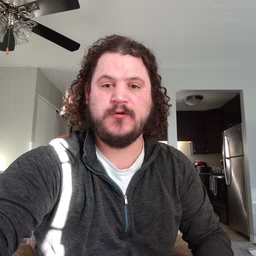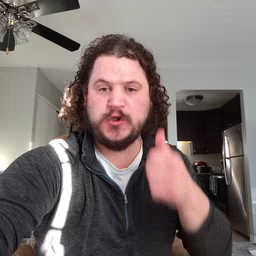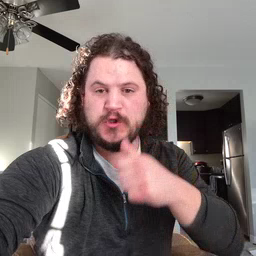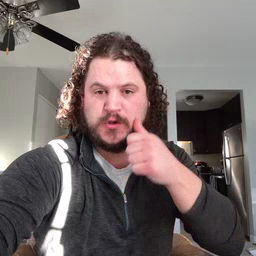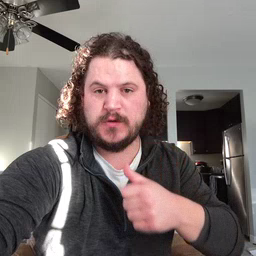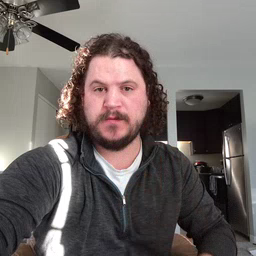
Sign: girl